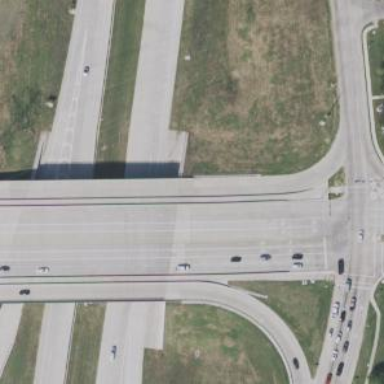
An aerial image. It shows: Secondary link road with bridge.